Interaction volume radius: 5 \u00c5
Interaction volume height: 10 \u00c5
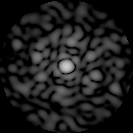
Disorder parameter: 0.845